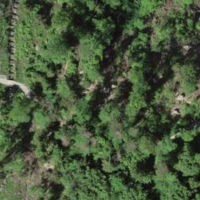
EUNIS habitat code: 41
Species observed at this site:
Lysimachia nemorum